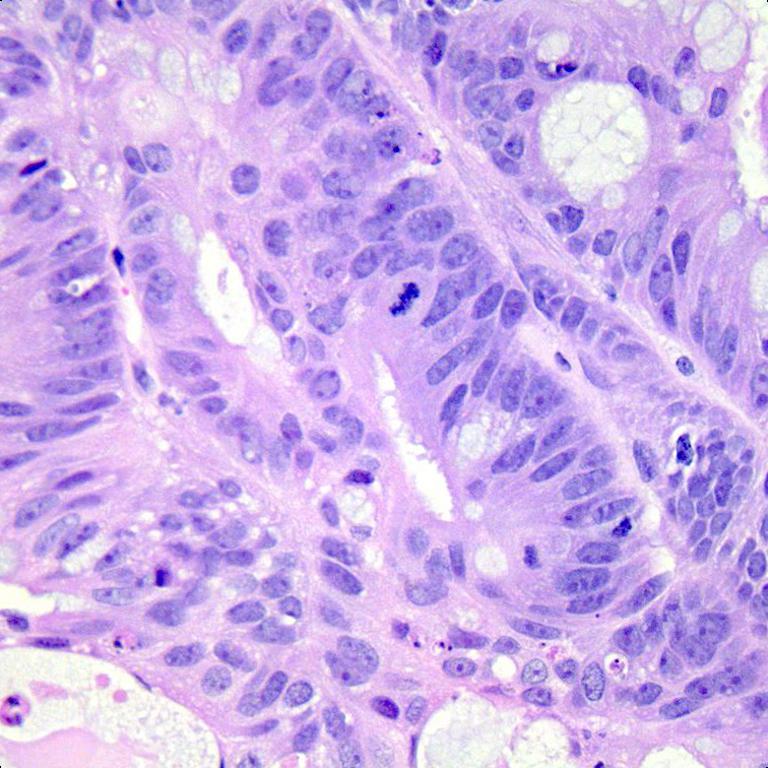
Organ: colon
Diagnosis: adenocarcinomas